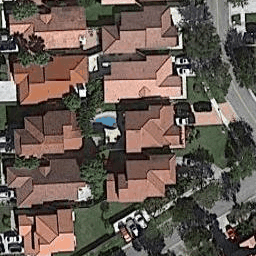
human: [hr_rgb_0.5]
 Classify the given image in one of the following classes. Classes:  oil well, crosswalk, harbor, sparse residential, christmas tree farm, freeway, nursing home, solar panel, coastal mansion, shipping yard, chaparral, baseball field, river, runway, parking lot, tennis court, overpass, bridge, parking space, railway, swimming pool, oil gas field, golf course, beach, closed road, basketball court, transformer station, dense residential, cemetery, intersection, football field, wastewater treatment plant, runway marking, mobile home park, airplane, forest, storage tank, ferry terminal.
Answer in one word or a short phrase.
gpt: dense residential